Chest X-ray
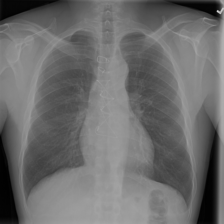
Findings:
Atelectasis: negative
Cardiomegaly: negative
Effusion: negative
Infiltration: negative
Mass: negative
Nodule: negative
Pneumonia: negative
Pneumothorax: negative
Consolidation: negative
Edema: negative
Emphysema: negative
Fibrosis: negative
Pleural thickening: negative
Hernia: negative